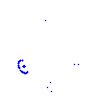
Particle: kaon